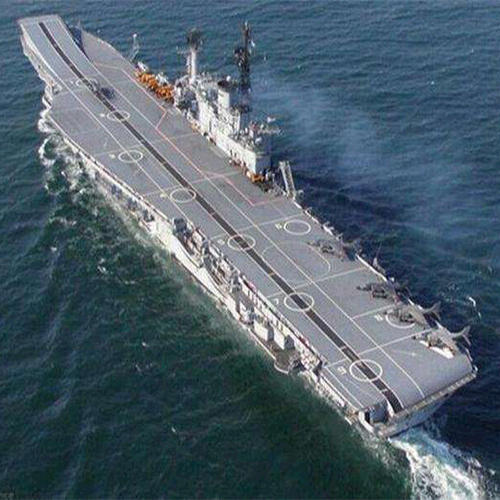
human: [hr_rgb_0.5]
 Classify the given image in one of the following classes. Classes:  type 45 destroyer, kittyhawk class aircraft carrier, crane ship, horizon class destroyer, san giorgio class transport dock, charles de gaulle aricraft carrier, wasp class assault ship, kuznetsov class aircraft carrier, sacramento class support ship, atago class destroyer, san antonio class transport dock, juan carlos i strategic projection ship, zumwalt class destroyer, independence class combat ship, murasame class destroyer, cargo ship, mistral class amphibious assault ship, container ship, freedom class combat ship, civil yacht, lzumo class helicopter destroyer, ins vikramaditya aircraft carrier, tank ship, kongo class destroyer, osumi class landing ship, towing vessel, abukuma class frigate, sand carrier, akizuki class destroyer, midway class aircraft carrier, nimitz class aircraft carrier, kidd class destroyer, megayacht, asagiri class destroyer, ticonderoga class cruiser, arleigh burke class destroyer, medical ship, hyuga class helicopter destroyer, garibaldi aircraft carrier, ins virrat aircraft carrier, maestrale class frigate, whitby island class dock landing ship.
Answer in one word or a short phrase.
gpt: INS Virrat aircraft carrier